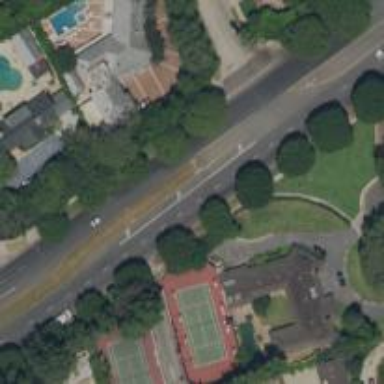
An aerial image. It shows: Secondary road surrounded by residential properties.